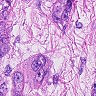
Metastatic tissue present: yes